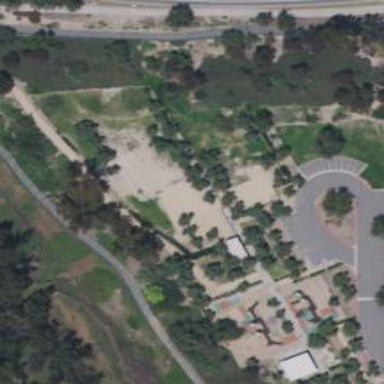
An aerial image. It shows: Dog park for leisure land.